Interaction volume radius: 5 \u00c5
Interaction volume height: 35 \u00c5
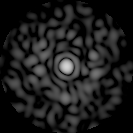
Disorder parameter: 0.8385